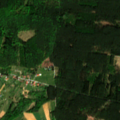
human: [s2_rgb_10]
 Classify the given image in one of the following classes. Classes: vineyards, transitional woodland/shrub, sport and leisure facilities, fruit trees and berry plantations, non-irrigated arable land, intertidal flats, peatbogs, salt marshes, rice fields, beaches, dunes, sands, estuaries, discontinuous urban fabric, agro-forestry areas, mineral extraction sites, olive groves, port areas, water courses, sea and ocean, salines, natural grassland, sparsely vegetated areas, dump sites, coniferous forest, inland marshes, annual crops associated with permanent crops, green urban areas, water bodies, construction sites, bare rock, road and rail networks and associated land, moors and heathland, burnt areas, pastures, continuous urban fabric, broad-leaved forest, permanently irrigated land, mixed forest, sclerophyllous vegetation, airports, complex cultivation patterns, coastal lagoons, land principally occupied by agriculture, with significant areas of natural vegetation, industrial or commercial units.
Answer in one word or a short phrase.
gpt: discontinuous urban fabric, pastures, complex cultivation patterns, land principally occupied by agriculture, with significant areas of natural vegetation, coniferous forest, mixed forest